Question: UserType Form:
'''
class UserType
{
public function buildForm(FormBuilderInterface $builder, array $options)
{
$builder->add('email', 'email', ['label' => 'EMail']);
// various other fields....
}
public function setDefaultOptions(OptionsResolverInterface $resolver)
{
$resolver->setDefaults(array(
'validation_groups' => array('registration'),
'data_class' => 'Vendor\Model\Entity\User',
));
}
public function getName()
{
return 'form_user';
}
}
'''
TutorType Form:
'''
class TutorType extends Translate
{
public function buildForm(FormBuilderInterface $builder, array $options)
{
$builder->add('user', new UserType(), ['label' => false]);
$builder->add('school', 'entity', [
'class' => 'Model:School',
'property' => 'name',
'label' => 'Label'
]);
// Various other fields
$builder->add('save', 'Submit');
}
public function setDefaultOptions(OptionsResolverInterface $resolver)
{
$resolver->setDefaults(array(
//'validation_groups' => array('registration'),
'data_class' => 'Vendor\Model\Entity\Tutor',
'cascade_validation' => true,
));
}
public function getName()
{
return 'form_tutor';
}
}
'''
When rendering, the 'UserType' is rendered inside a div, i cant find a way to overcome this.
The Form is rendered as

'''
<form name="form_tutor"
method="post"
action=""
novalidate="novalidate"
class="form-horizontal form-horizontal"
id="form_tutor">
<div id="form_tutor"
novalidate="novalidate"
class="form-horizontal">
<div class="form-group">
<div class="col-lg-10">
<div id="form_tutor_user">
<div class="form-group">
<label class="col-lg-2 control-label aaaa required"
for="form_tutor_user_email">EMail</label>
<div class="col-lg-10">
<input type="email"
id="form_tutor_user_email"
name="form_tutor[user][email]"
required="required"
class="form-control" />
</div>
</div>
</div>
</div>
</div>
<div class="form-group">
<label class="col-lg-2 control-label aaaa required"
for="form_tutor_tutorType">Type</label>
<div class="col-lg-10">
<select id="form_tutor_tutorType"
name="form_tutor[tutorType]"
class="form-control">
</select>
</div>
</div>
<div class="form-group">
<div class="col-lg-offset-2 col-lg-10">
<button type="submit"
id="form_tutor_save"
name="form_tutor[save]"
class="btn btn-default">Speichern</button>
</div>
</div><input type="hidden"
id="form_tutor__token"
name="form_tutor[_token]"
class="form-control"
value="s6i6zPxJs7KU5CiEe8i6Ahg_ca8rc2t5CnSk5yAsUhk" />
</div>
</form>
'''
The 'form_tutor_user' is wrapped in a own form-group div.
I tried to overwrite the form_tutor_user_widget but this is one level to deep. (And only a quick fix, it should be globally applied to all form type - Classes)
How can i change the theme so all custom types are not wrapped with the default form_row template?
Or how do i know in twig when a "subform" is rendered?
so i can decide to print the '<div class="form-group">' when the child-node is not a subform, or skip it, if this is the case.
TIA
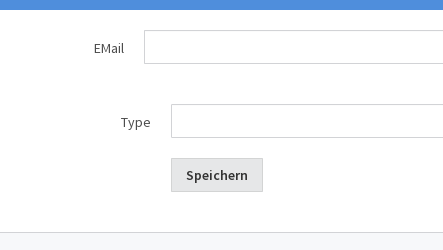
Answer: By default, in the base form theme:
'''
{% block form_row %}
{% spaceless %}
<div>
{{ form_label(form) }}
{{ form_errors(form) }}
{{ form_widget(form) }}
</div>
{% endspaceless %}
{% endblock form_row %}
'''
And, for custom compound forms:
'''
{% block form_widget_compound %}
{% spaceless %}
<div {{ block('widget_container_attributes') }}>
{% if form.parent is empty %}
{{ form_errors(form) }}
{% endif %}
{{ block('form_rows') }}
{{ form_rest(form) }}
</div>
{% endspaceless %}
{% endblock form_widget_compound %}
'''
Unless you changed something here, the DIV you see should come from either one or the other bit of template.
However, in your specfic example, if is defined, the first bit is never used, and if is defined, the last bit is never used.
Back to your question. Your question is :
Here is the problem the way I see it: you want that your TOP forms (the form in which all sub-forms are included) all have a common way of rendering, in sections. Each section will be included in a DIV with class="form-group". You may want to throw in some additional rendering operations but I will limit myself to this to keep things simple.
What you need to do then is to create a specfic form type and make all your TOP forms inherit from this new form type. For instance:
'''
class TopType extends AbstractType
{
public function getName()
{
return 'top_form';
}
}
'''
... and an inherited form:
'''
class MyFormType extends AbstractType
{
public function buildForm(FormBuilderInterface $builder, array $options)
{
...
}
public function getName()
{
return 'my_form';
}
public function getParent()
{
return 'top_form';
}
}
'''
As you can see, there is no need to make PHP inheritance for form theming inheritance to work.
Template-theming-wise (can I even say that?), if no specific form theming is set for , Symfony will understand that the default form theme to use here is the form theme of , that you can define as such:
'''
{% block top_form_widget %}
{% spaceless %}
{% for child in form %}
<div class="form-group">
{{ form_widget(child) }}
</div>
{% endfor %}
{{ form_rest(form) }}
{% endspaceless %}
{% endblock top_form_widget %}
'''
I should add that this is a problem I already encountered and solved. Tell me how that works for you.
To sum it up, what you have to do is:
- - -